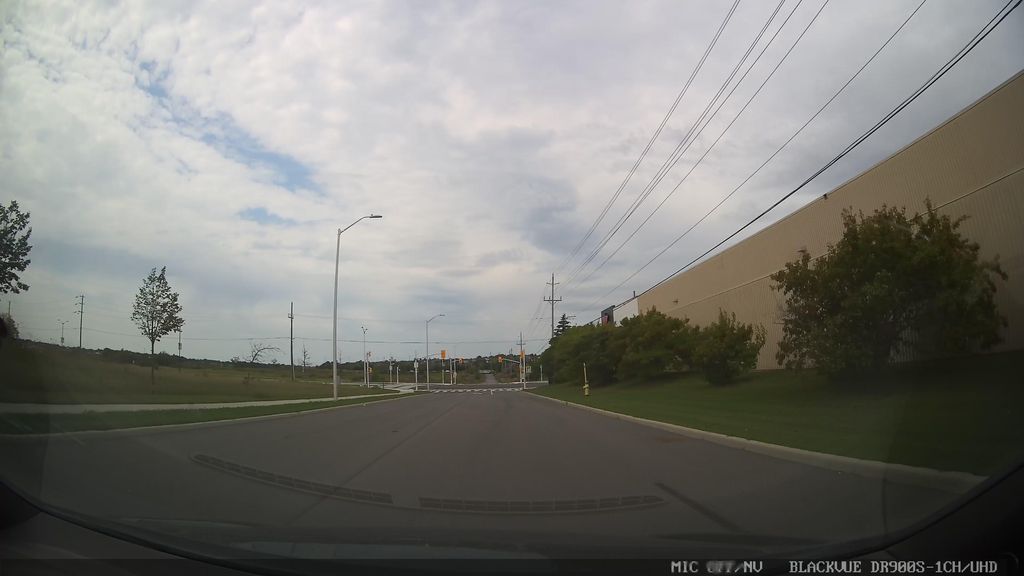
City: ottawa-gatineau